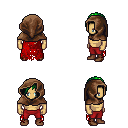
a pixel art fantasy rpg character, male body template, human, tanned skin, red tattered cape, red pants, green parted hairstyle, cloth hood, brown shoes, four views (front, back, left, right), 2x2 character sprite sheet, small pixel art, hard edges, no anti-aliasing